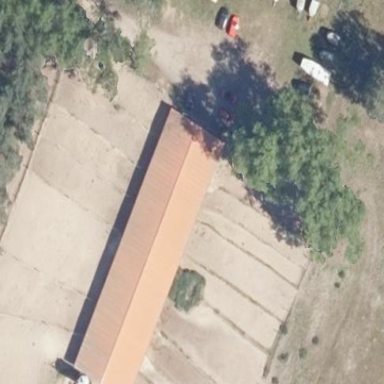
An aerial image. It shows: Farm auxiliary building.